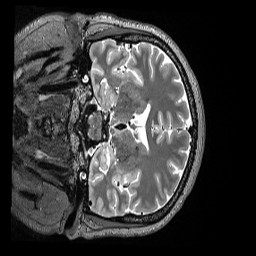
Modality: T2w
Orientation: coronal
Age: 36
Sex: male
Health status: ill
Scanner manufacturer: siemens
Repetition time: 3.2 s